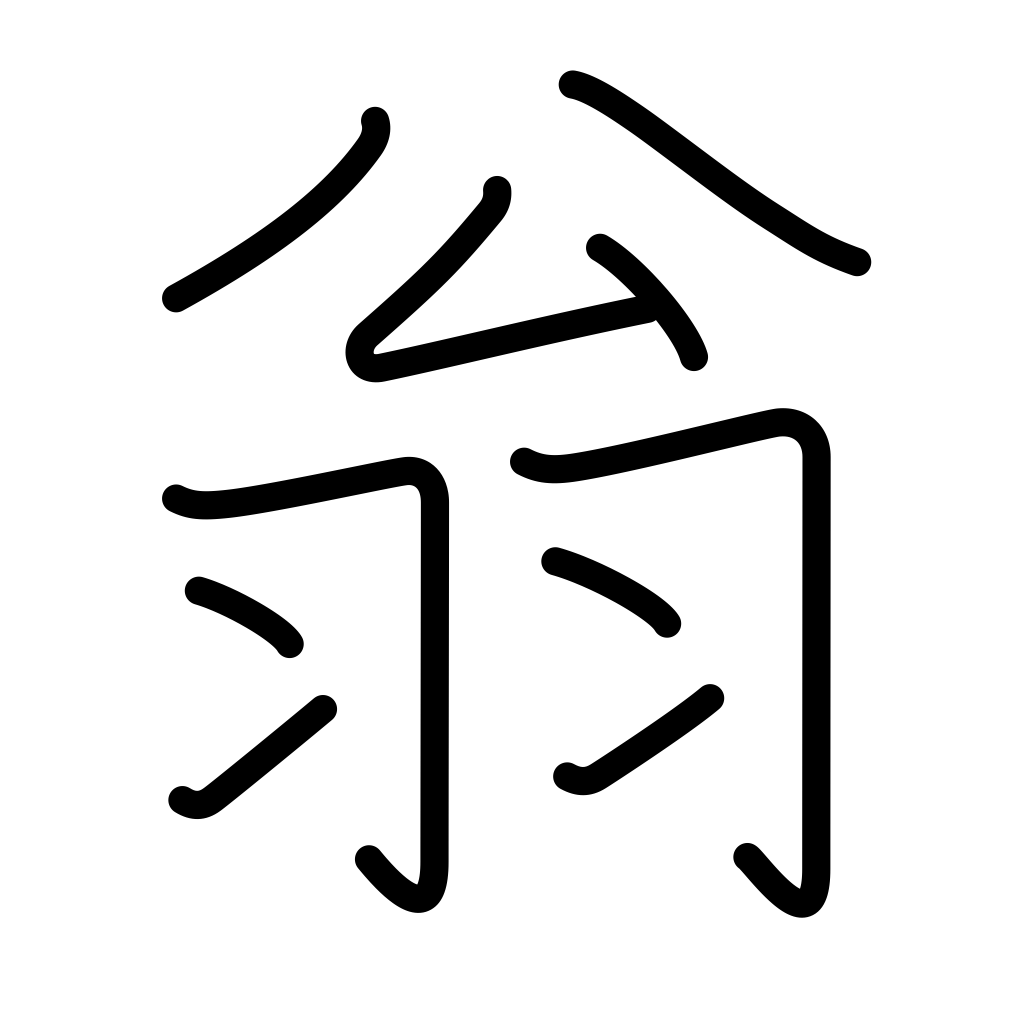
Meaning: venerable old man